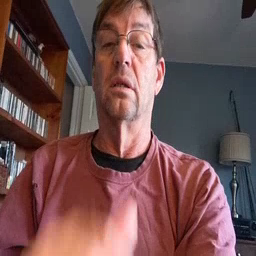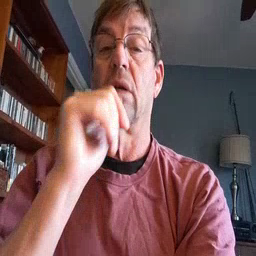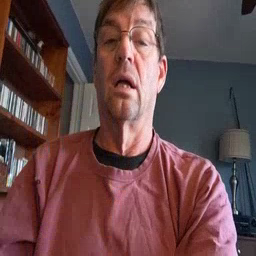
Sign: not